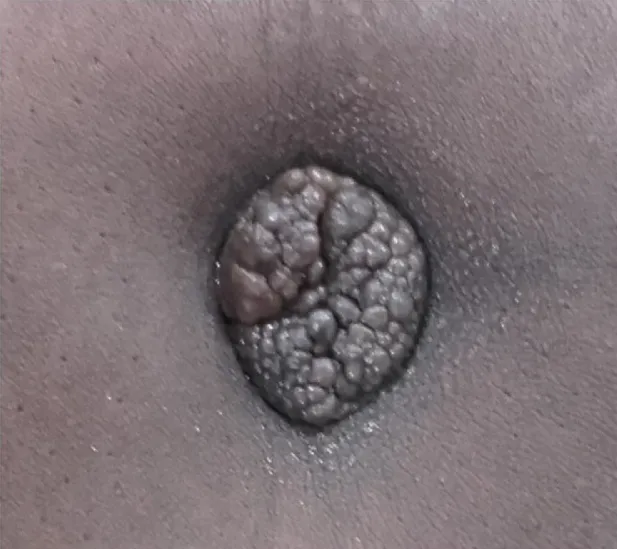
Villar's nodule, multinodular. Slightly pigmented 2.5 cm long axis.
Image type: radiology (ct)